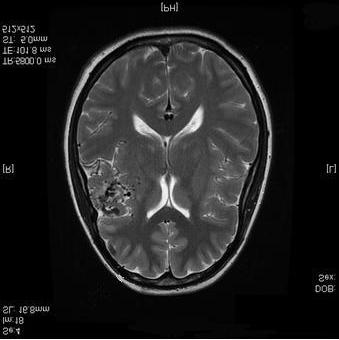
Label: notumor